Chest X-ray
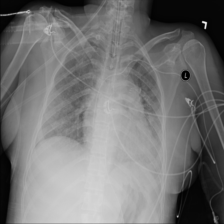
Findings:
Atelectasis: negative
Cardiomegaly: negative
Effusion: negative
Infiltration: positive
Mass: negative
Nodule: negative
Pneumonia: negative
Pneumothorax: negative
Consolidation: negative
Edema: negative
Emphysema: negative
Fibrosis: negative
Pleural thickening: negative
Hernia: negative